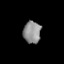
Tissue: lung
Cell type: Epithelial cells
Senescence score: 0.09756
Nuclear area (px): 379
Mean DAPI intensity: 142.032